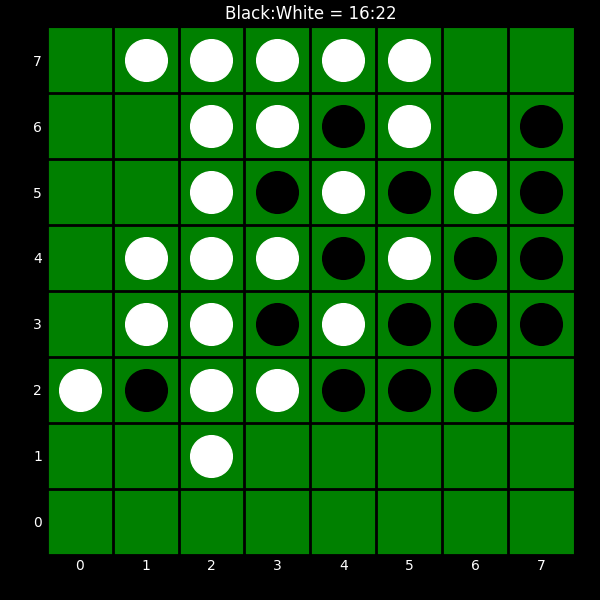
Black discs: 16
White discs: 22